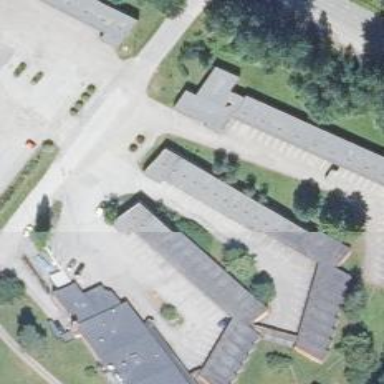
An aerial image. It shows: Hotel building.